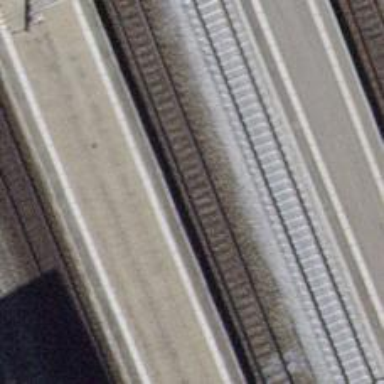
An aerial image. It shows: Single-track railway with electrified contact lines.